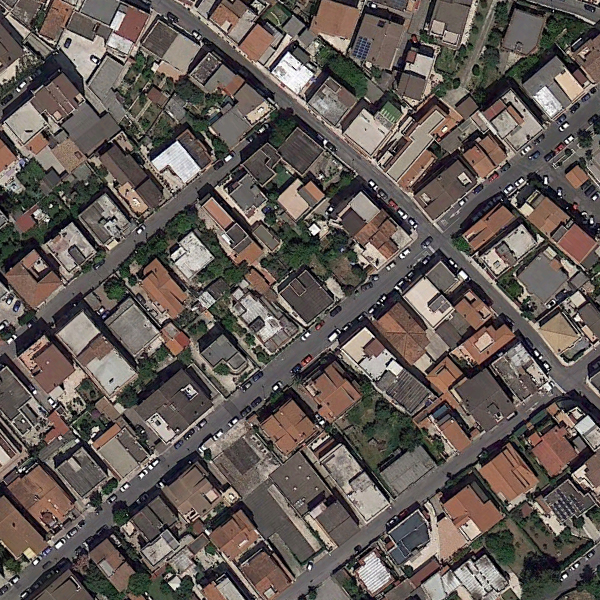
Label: DenseResidential